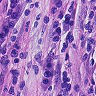
Metastatic tissue present: no